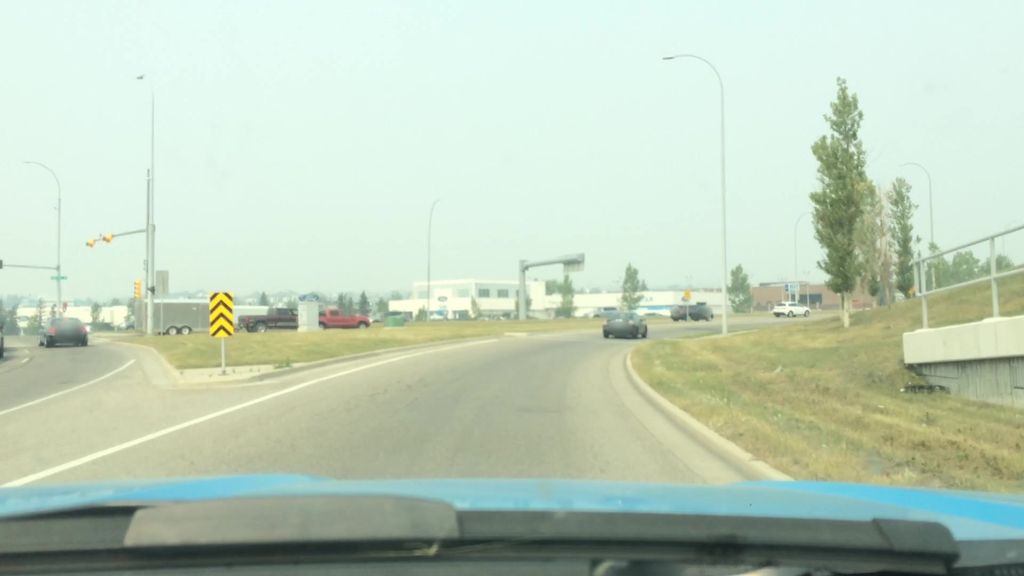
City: calgary